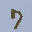
Label: 7